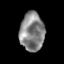
Tissue: skin
Cell type: Epithelial cells
Senescence score: 0.2384
Nuclear area (px): 922
Mean DAPI intensity: 133.843